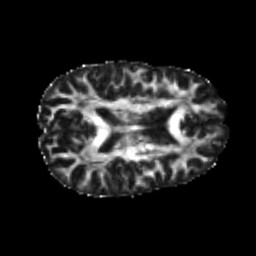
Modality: FA
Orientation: axial
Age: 22
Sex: male
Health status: healthy
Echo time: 0.074 s